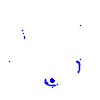
Particle: pion